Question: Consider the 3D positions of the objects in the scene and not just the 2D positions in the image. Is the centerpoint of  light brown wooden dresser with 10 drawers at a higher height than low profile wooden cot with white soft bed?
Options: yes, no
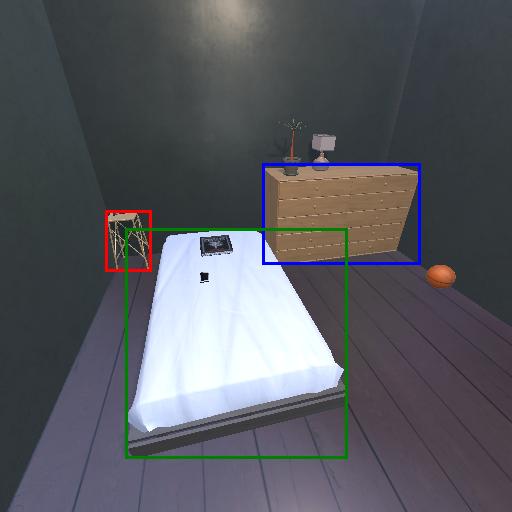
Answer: yes